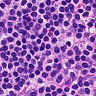
Metastatic tissue present: no